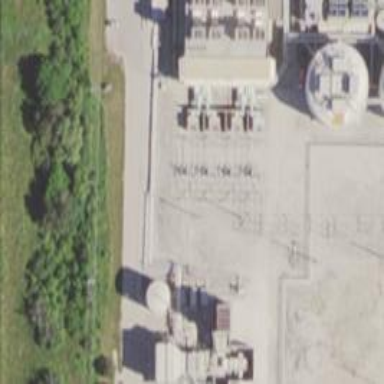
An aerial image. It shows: Switch for power supply.